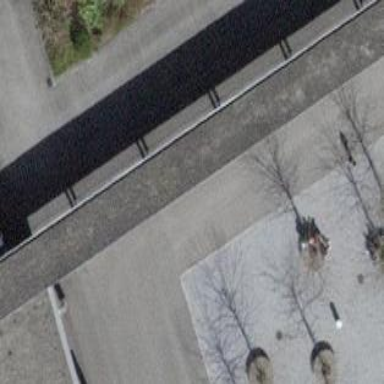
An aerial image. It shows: View of roof of building.